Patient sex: F
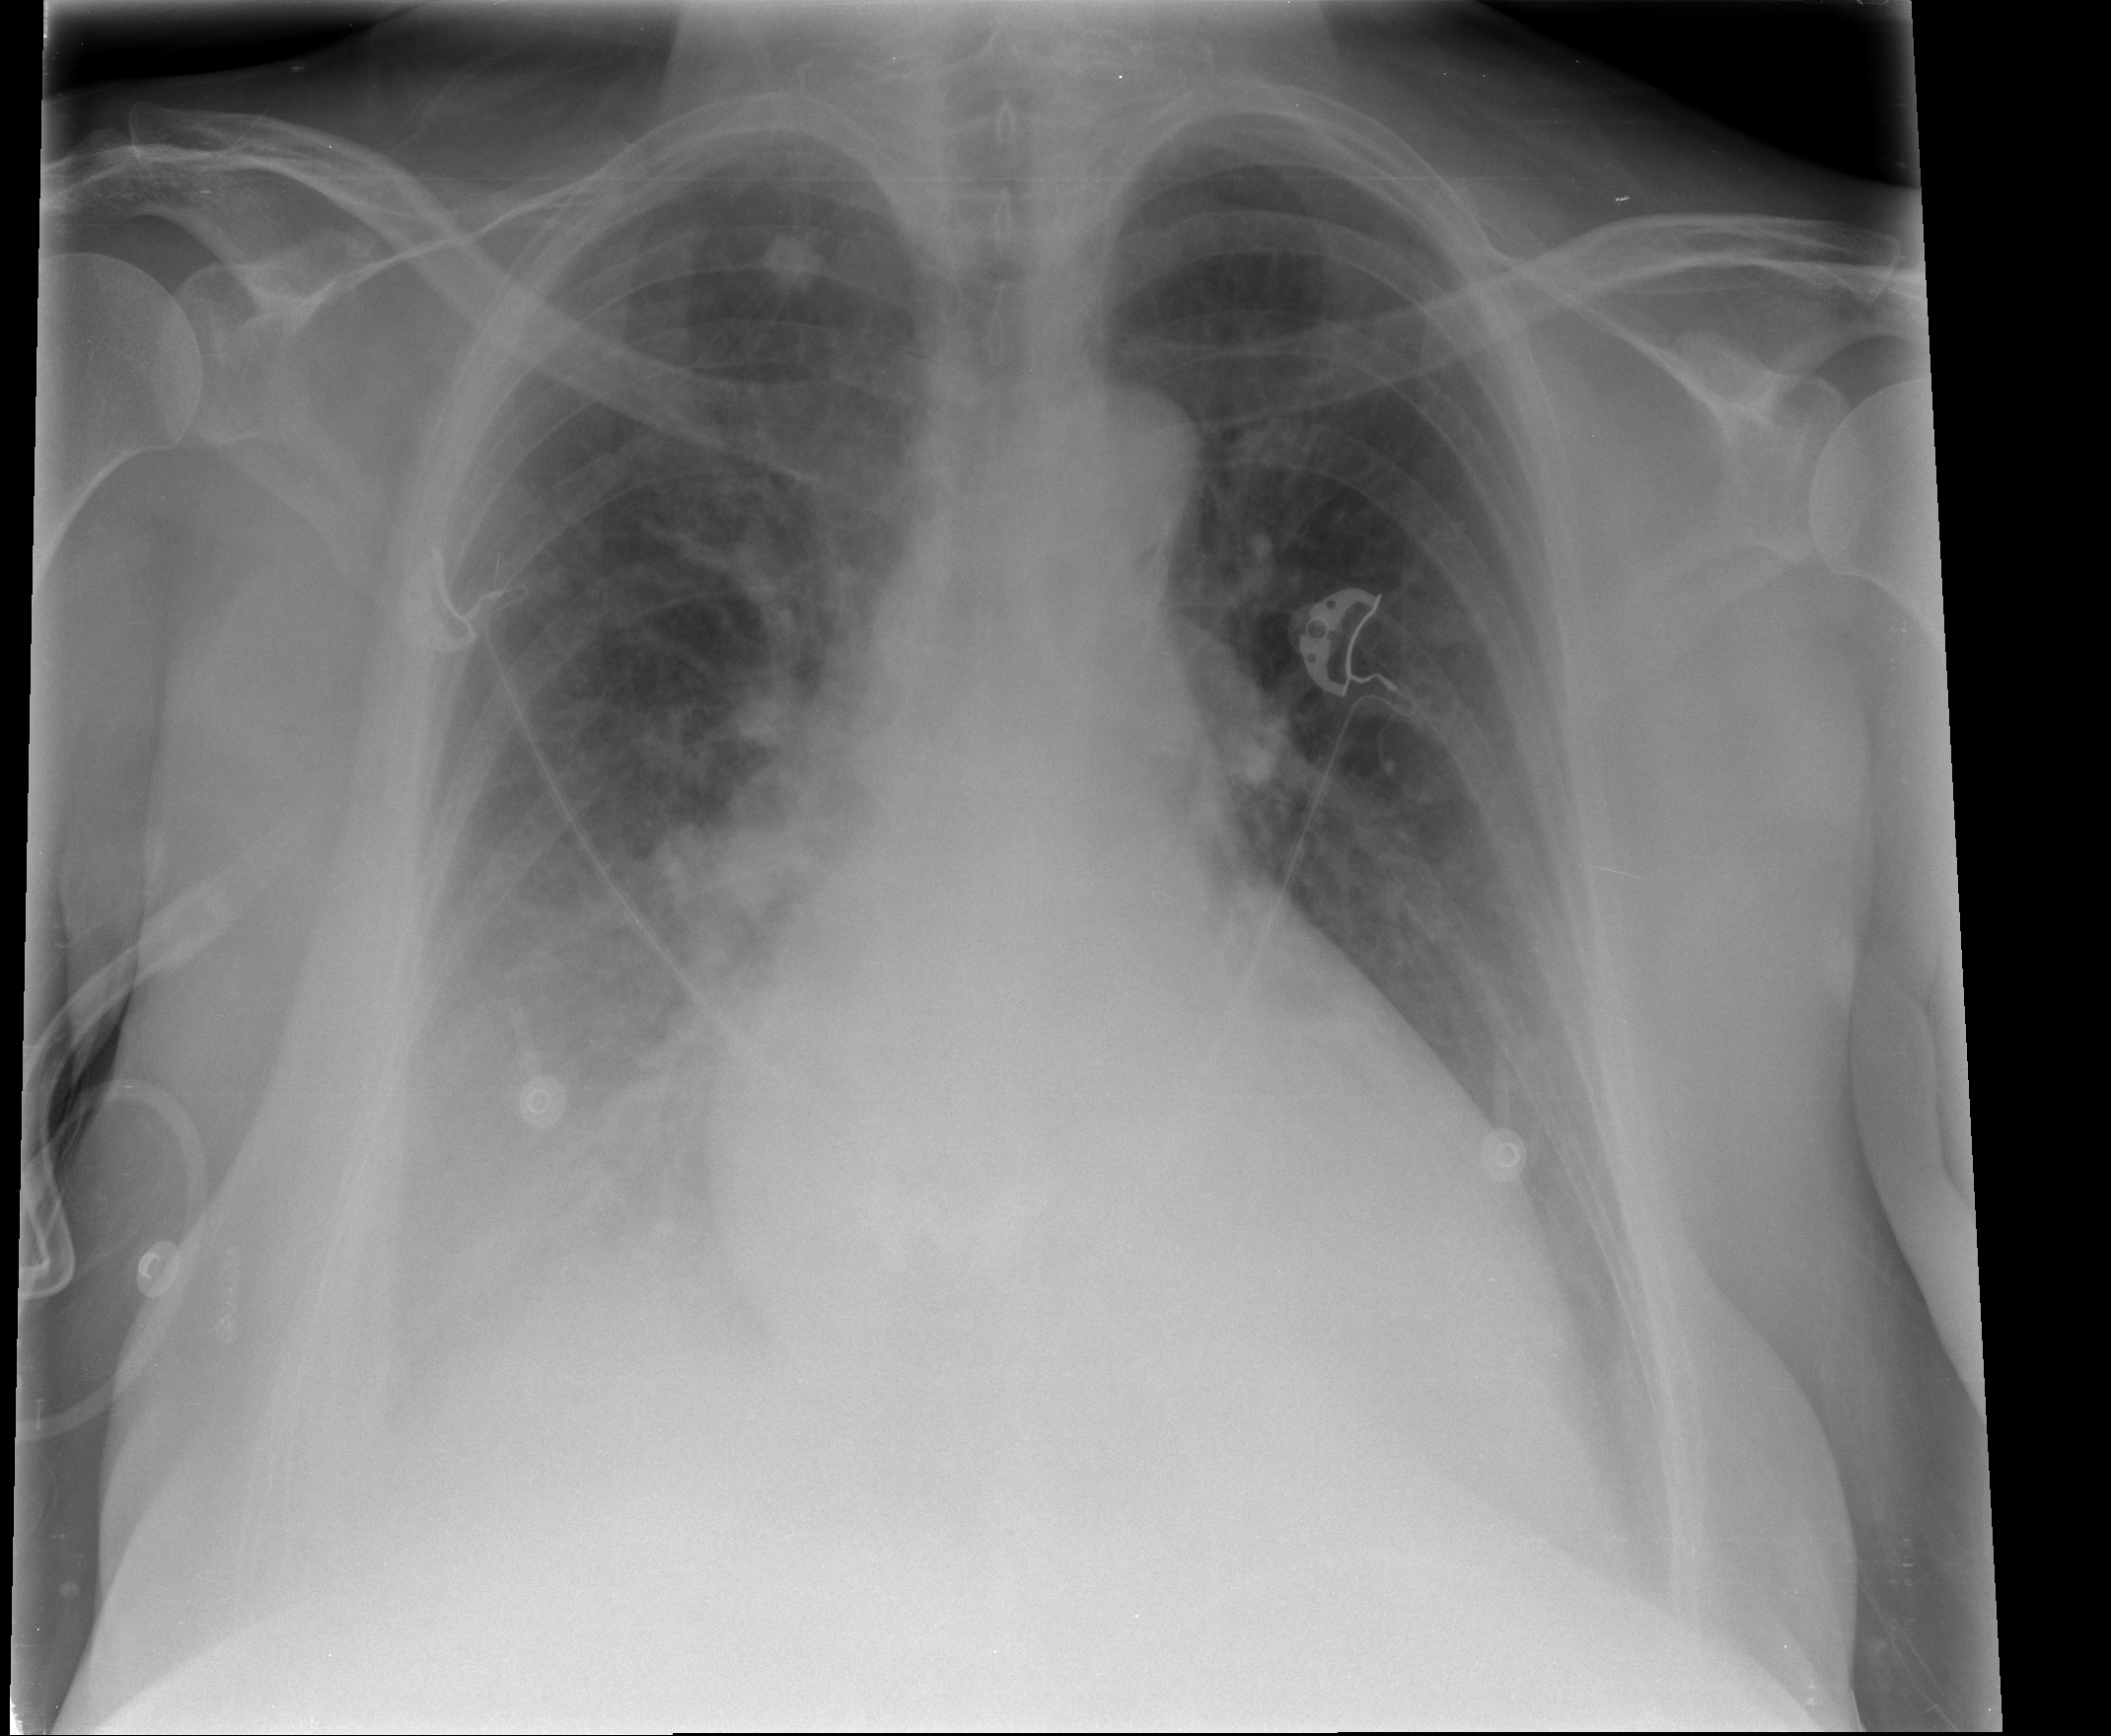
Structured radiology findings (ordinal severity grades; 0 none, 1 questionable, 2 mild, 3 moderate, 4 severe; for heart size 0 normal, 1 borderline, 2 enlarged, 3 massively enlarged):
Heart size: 0
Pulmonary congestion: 1
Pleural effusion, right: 0
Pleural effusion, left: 0
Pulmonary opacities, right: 2
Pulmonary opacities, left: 2
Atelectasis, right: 2
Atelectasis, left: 0